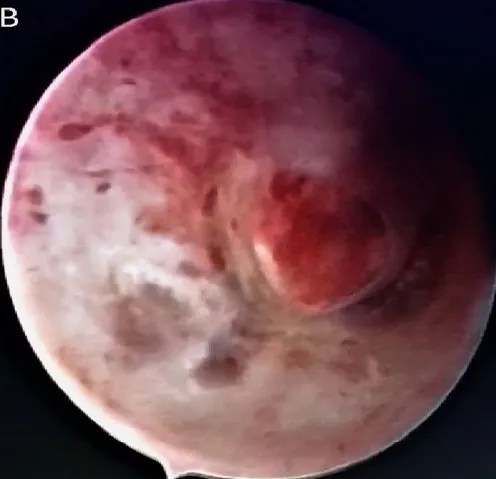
Interstitial pregnancy. (B) Hysteroscopy shows the ectopic interstitial pregnancy localized in the left tubaric corner.
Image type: endoscopy (other_endoscopy)